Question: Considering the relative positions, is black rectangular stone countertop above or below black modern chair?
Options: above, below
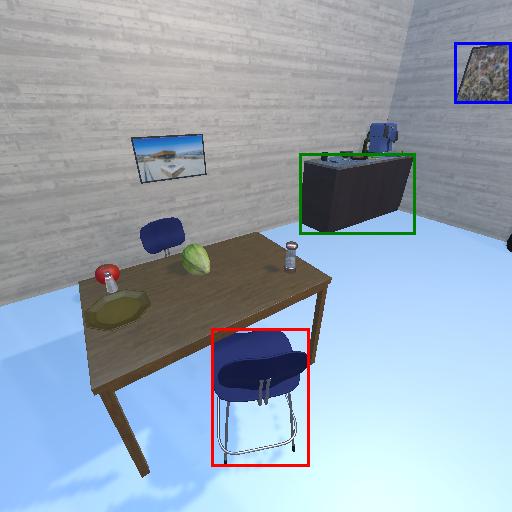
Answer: above